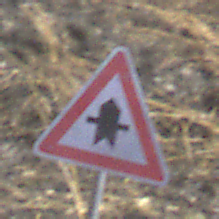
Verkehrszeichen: Vorfahrt
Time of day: Midday
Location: Outdoor (Nature)
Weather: Clear
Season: NotSpecified
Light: Natural